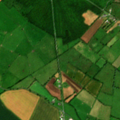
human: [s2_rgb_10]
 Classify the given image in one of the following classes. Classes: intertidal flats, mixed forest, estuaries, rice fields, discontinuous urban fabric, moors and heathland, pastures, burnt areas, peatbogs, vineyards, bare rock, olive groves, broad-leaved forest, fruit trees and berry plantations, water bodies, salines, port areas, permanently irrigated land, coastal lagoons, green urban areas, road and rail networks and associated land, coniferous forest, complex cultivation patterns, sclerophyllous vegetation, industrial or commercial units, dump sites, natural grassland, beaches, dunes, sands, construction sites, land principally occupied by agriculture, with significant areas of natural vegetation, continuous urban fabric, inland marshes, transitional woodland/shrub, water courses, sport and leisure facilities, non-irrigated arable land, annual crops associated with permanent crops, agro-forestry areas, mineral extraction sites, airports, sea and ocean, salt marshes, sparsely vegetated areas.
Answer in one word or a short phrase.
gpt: non-irrigated arable land, pastures, transitional woodland/shrub